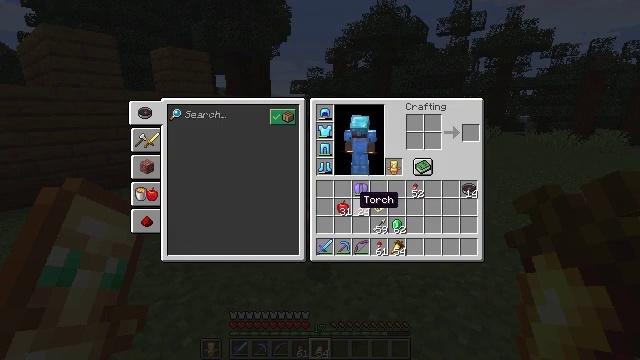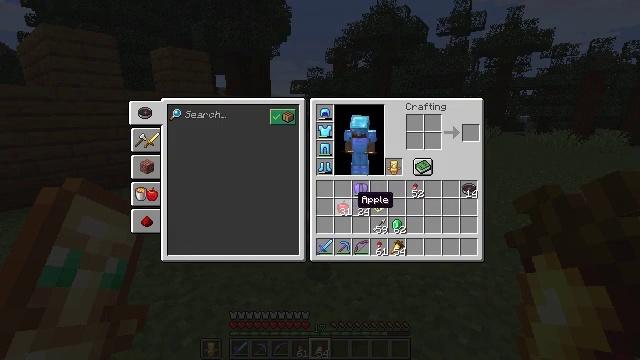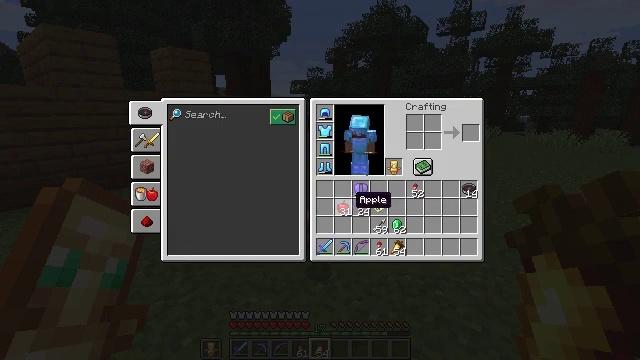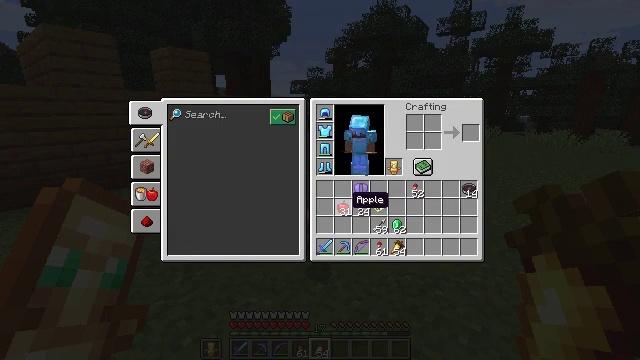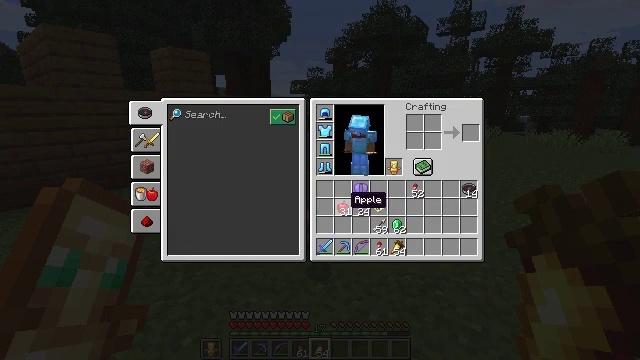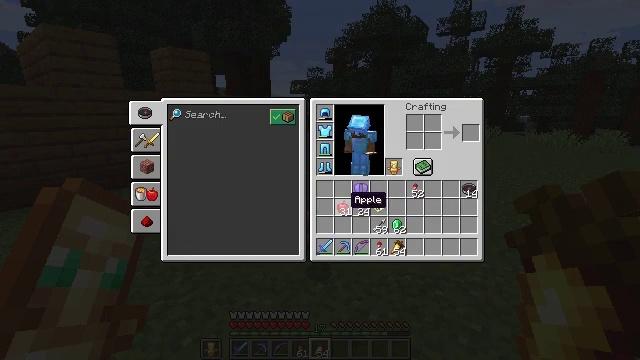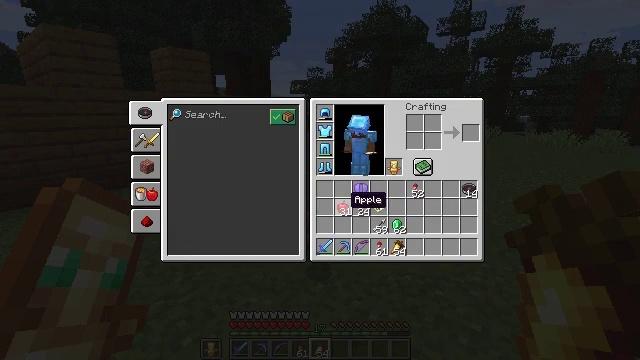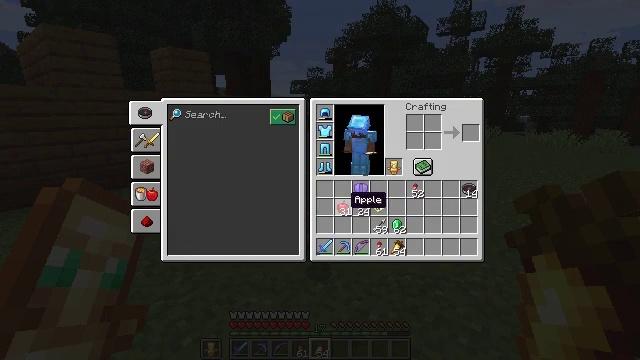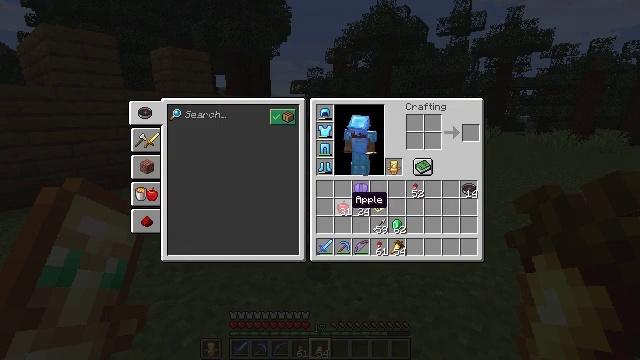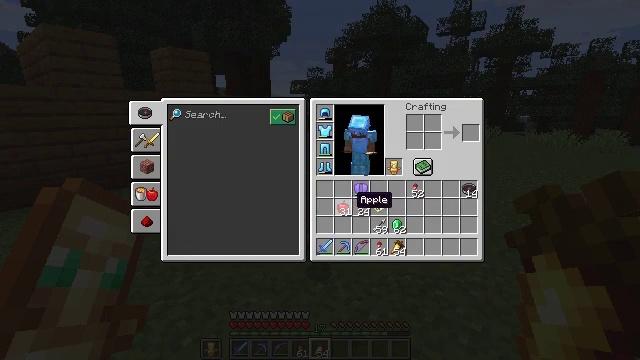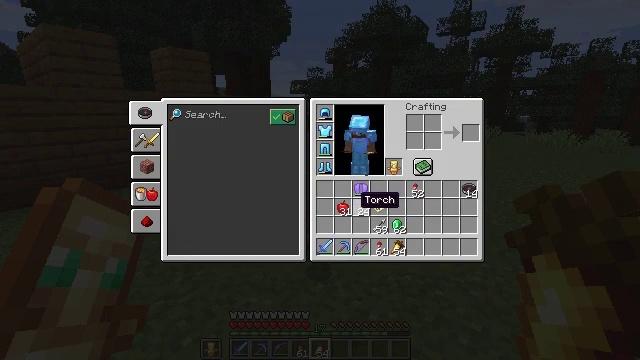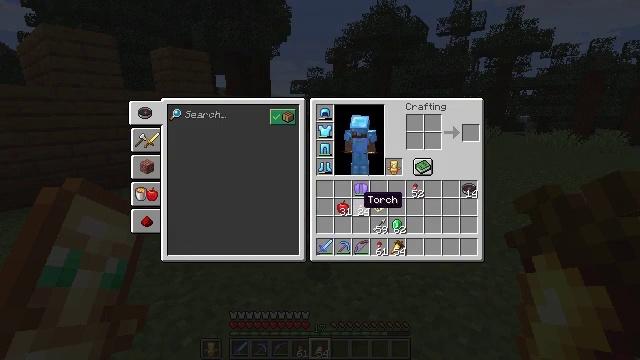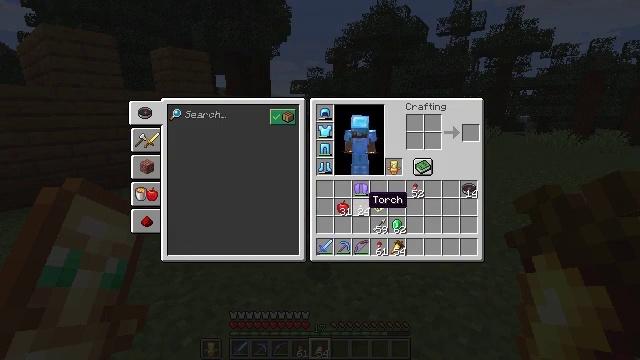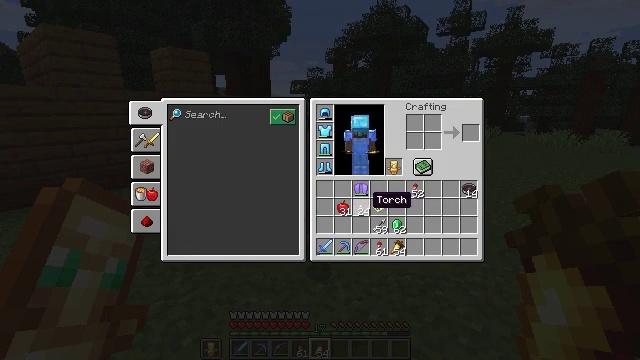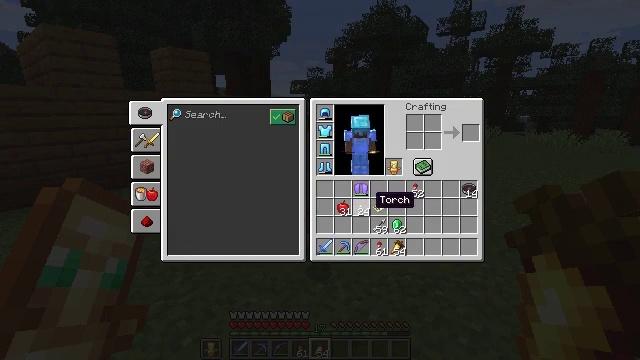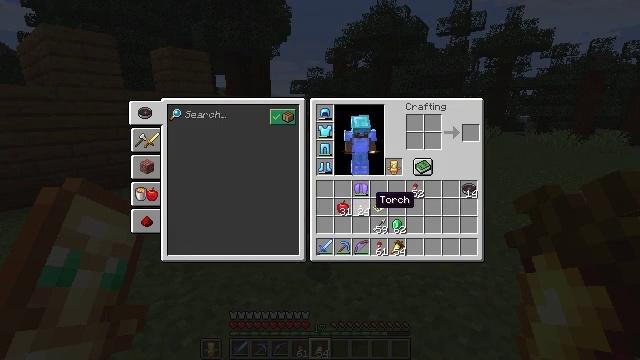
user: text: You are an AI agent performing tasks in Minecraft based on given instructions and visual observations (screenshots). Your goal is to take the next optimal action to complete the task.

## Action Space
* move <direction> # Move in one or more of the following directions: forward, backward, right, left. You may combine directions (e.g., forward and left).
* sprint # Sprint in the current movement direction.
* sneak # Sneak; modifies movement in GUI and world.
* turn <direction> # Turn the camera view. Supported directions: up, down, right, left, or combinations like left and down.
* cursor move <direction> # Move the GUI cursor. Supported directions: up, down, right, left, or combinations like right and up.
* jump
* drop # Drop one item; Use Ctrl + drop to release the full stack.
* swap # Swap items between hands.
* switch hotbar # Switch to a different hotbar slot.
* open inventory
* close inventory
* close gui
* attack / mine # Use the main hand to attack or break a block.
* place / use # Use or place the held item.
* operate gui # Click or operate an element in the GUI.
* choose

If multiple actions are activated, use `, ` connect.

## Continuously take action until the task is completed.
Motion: motion action
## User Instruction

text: Mine the light gray shulker box.
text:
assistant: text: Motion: no_op
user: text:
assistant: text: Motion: no_op
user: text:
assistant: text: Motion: no_op
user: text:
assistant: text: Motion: no_op
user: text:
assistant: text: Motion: no_op
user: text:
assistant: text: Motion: no_op
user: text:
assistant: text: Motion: no_op
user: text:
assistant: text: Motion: no_op
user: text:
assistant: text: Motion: no_op
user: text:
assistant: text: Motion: no_op
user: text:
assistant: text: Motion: no_op
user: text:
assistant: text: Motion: no_op
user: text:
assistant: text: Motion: no_op
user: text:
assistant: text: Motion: no_op
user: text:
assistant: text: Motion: no_op
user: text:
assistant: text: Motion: no_op
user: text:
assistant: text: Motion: no_op
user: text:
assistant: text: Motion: no_op
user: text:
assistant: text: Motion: no_op
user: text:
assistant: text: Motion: no_op
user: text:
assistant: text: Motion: no_op
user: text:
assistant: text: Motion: no_op
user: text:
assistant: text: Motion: no_op
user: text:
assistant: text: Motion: no_op
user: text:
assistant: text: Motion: no_op
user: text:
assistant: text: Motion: no_op
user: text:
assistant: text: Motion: no_op
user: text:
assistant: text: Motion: no_op
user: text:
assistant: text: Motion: no_op
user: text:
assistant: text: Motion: no_op